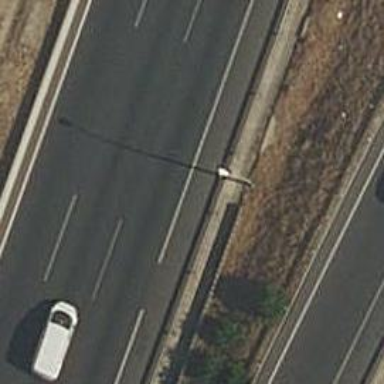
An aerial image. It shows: Asphalt motorway.